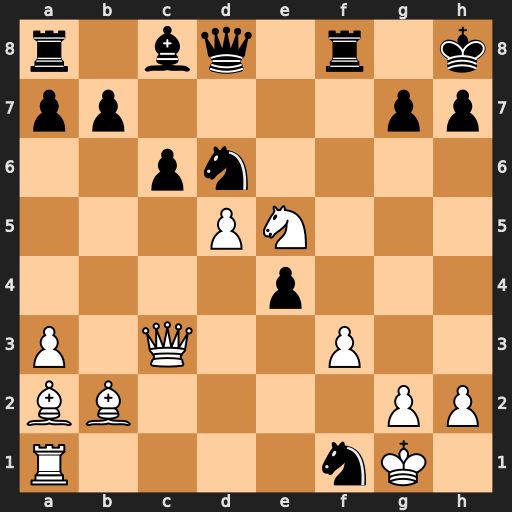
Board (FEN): r1bq1r1k/pp4pp/2pn4/3PN3/4p3/P1Q2P2/BB4PP/R4nK1
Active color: w
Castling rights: -
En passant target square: -
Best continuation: Ng6+ hxg6 Qxg7#